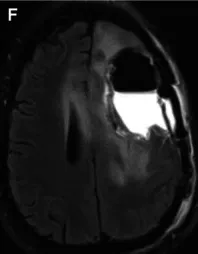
Panels of serial postoperative axial postcontrast T1 and FLAIR images in a 35-year-old patient who underwent repeated glioma resections for recurrent left hemispheric glioma. And a hyperintense T2 FLAIR signal surrounding the resection cavity extending across the corpus callosum into the right frontal lobe FLAIR, fluid-attenuated inversion recovery.
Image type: radiology (mri)